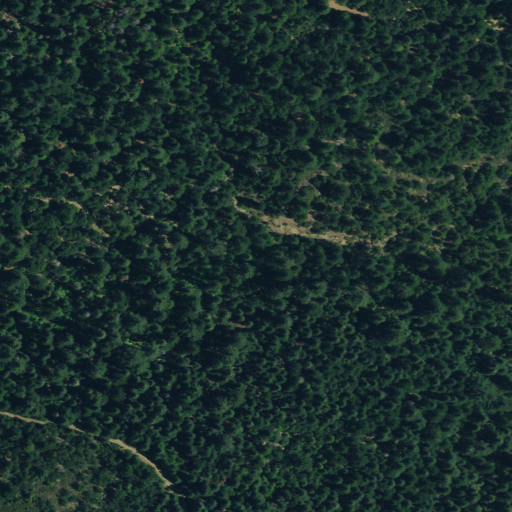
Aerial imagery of valley in California named Abrams Ravine containing evergreen forest and mixed forest